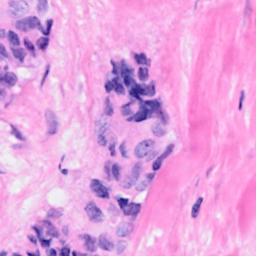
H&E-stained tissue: Breast